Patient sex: M
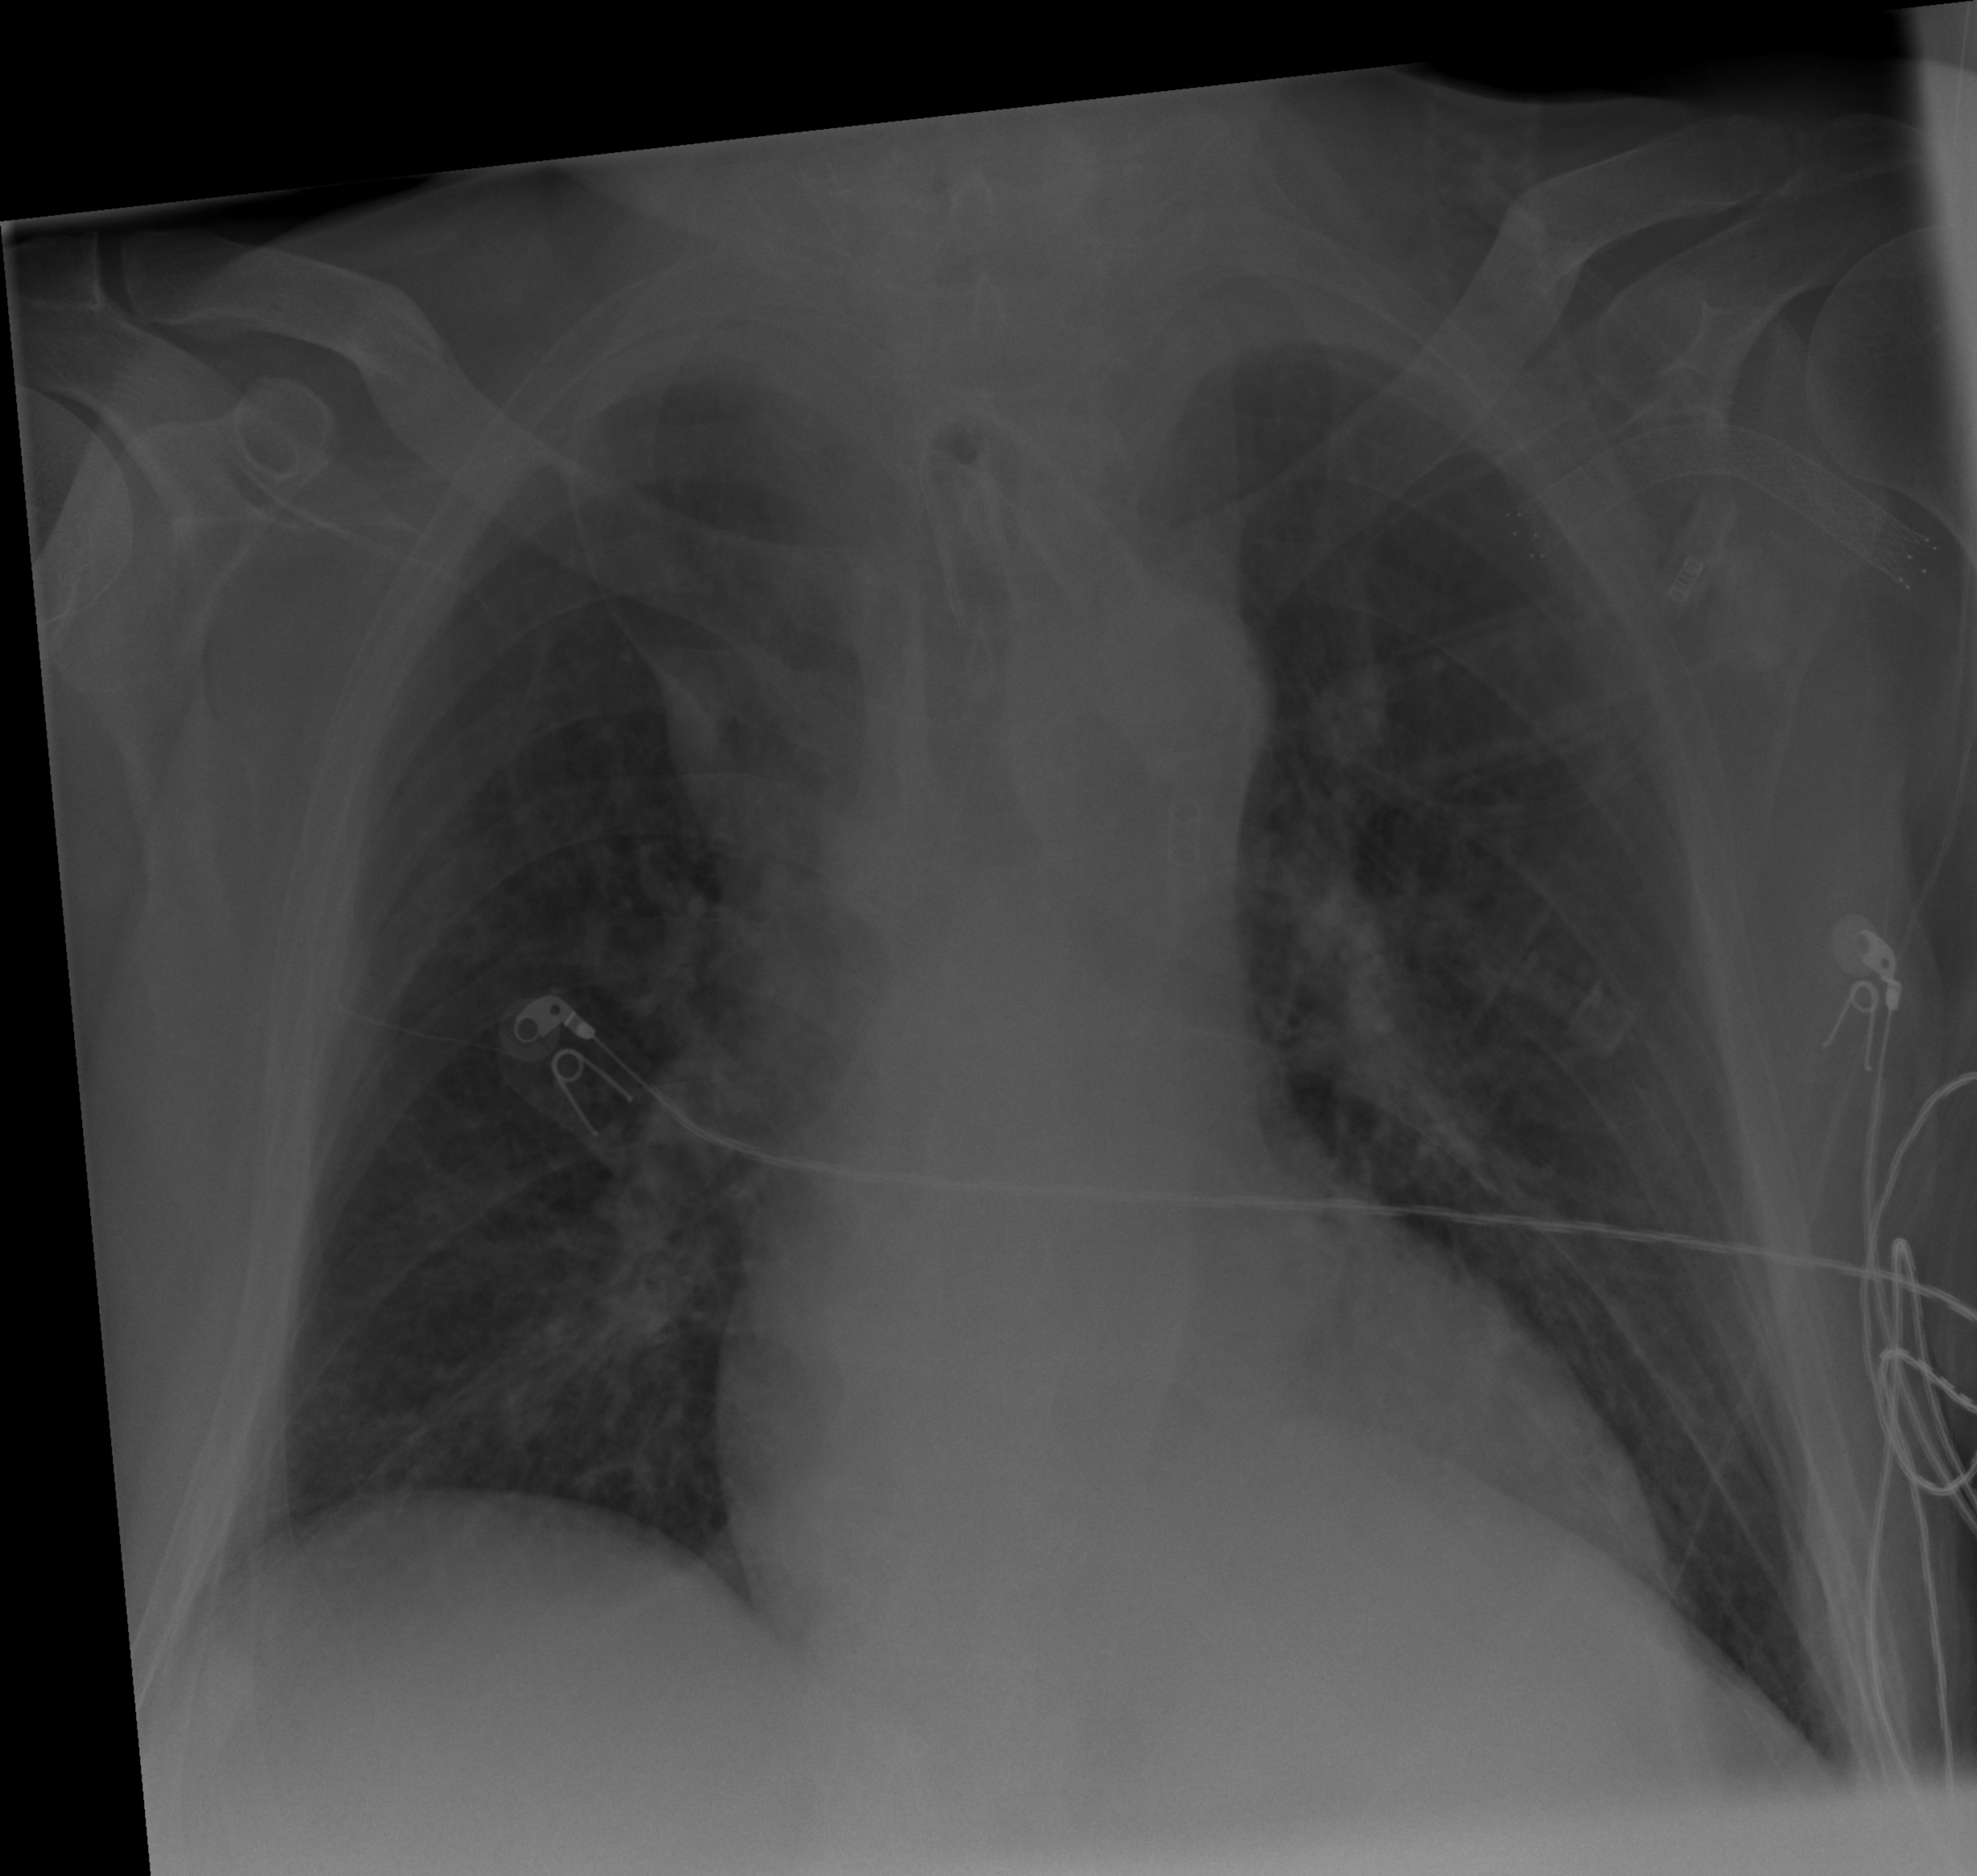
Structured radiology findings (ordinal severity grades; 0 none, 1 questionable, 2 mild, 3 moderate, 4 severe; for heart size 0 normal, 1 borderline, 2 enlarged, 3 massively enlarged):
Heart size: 2
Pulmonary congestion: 2
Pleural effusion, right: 0
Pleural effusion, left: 0
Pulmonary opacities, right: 2
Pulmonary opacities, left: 2
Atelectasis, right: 2
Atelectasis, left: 0